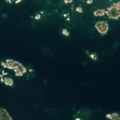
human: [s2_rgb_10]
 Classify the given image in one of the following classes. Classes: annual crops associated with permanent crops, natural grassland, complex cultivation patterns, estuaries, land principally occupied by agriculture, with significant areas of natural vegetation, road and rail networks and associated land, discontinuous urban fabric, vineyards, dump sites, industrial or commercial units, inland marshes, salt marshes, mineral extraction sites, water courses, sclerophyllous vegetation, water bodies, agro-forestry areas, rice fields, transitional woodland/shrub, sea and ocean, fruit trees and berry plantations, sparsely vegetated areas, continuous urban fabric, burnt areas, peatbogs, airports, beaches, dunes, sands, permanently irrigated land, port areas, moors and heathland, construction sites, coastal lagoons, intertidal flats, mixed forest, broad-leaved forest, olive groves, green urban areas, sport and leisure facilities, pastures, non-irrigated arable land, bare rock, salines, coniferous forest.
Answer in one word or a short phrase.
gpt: coniferous forest, mixed forest, bare rock, sea and ocean